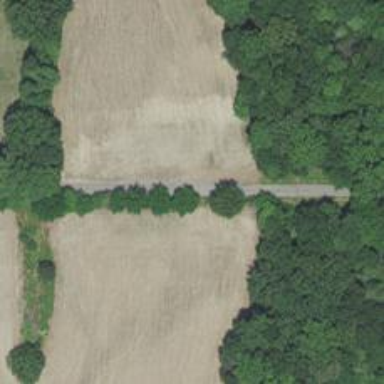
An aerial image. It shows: Abandoned railway.